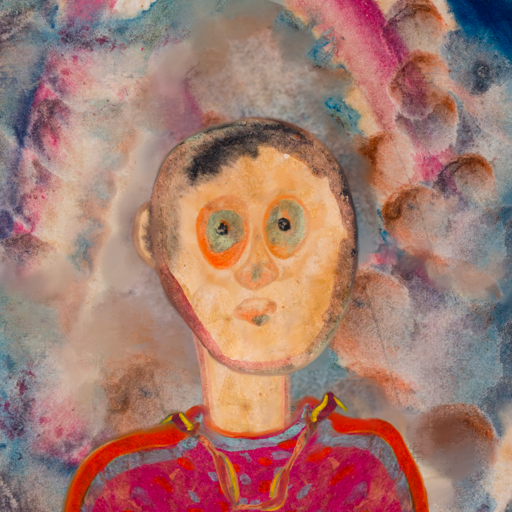
Background: Rupkatha, Head And Neck Front: Childish, Face Front: Childish, Bust: Sisters, Hair Front: Blank, Head Accessory: Blank, Second Necklace: Gypsy_Mother_1, Necklace: Blank, Baby: Blank